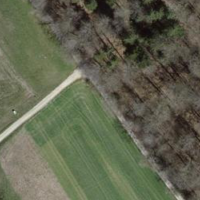
EUNIS habitat code: 41
Species observed at this site:
Teucrium scorodonia